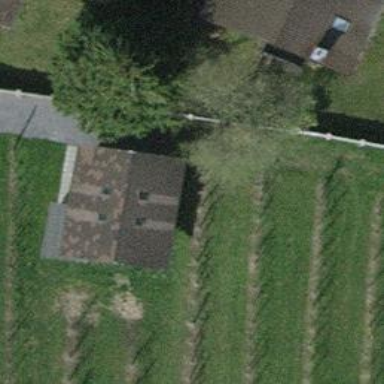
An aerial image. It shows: Shed.